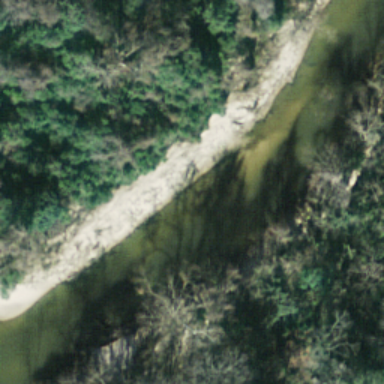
It is a river with a dense forest on both banks of the river .